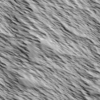
Label: not_dusty